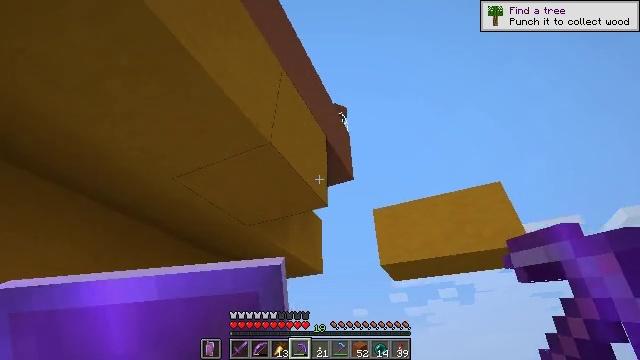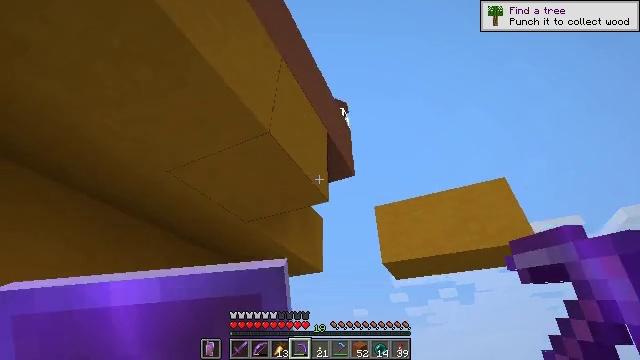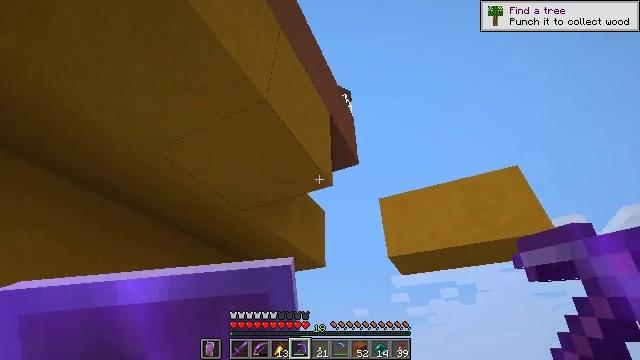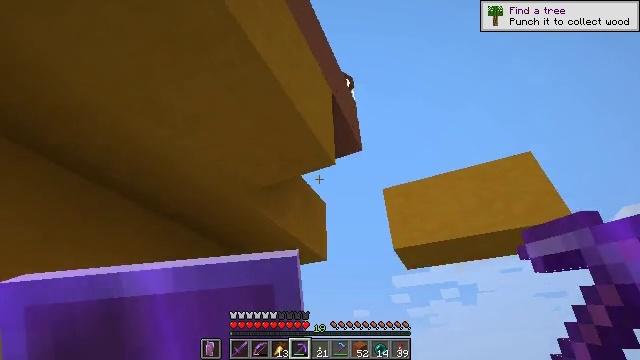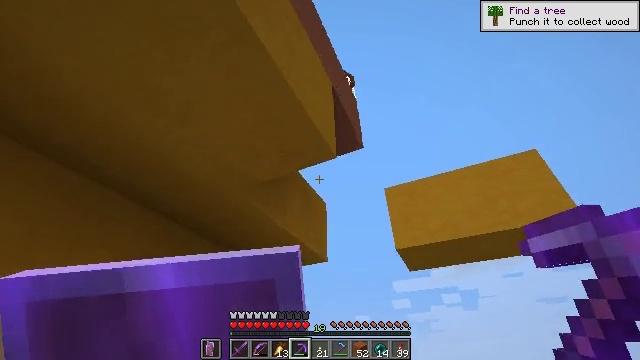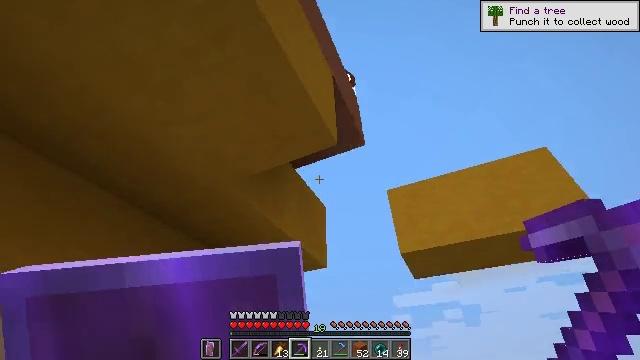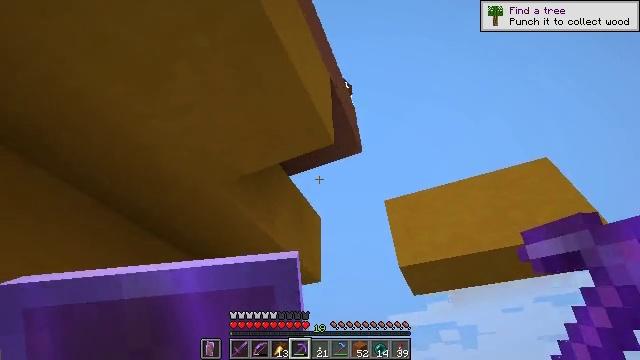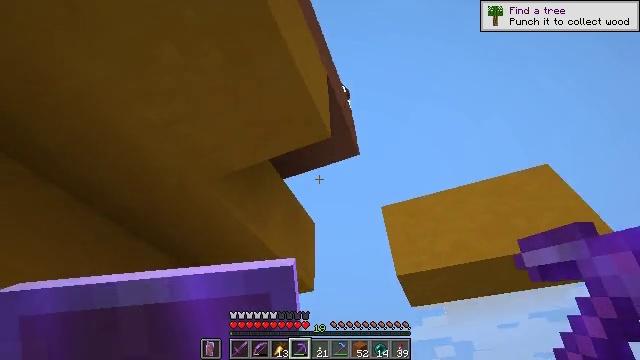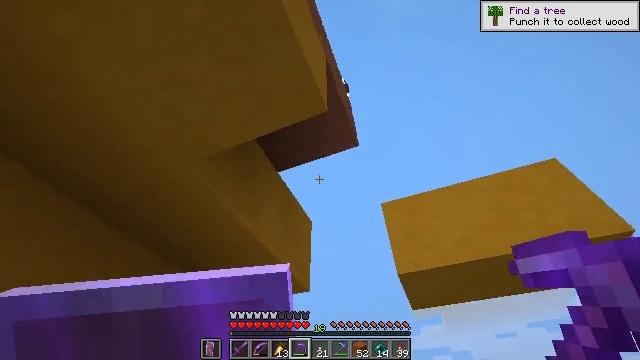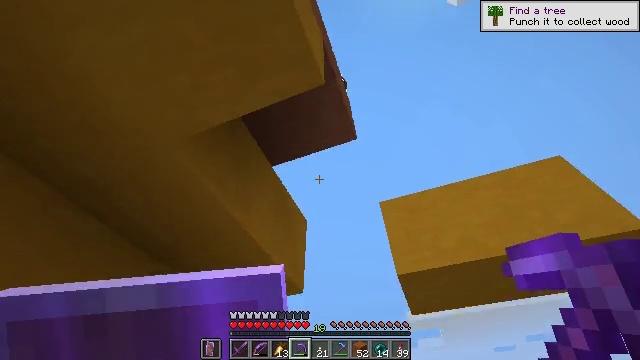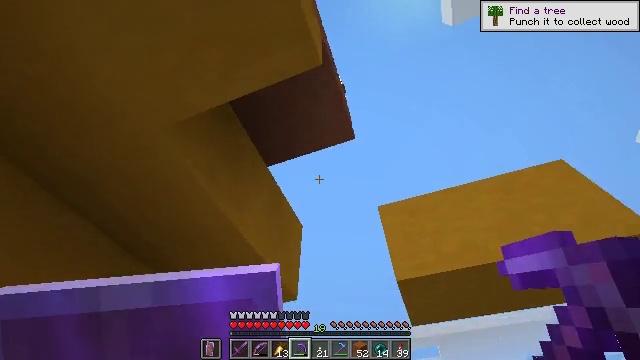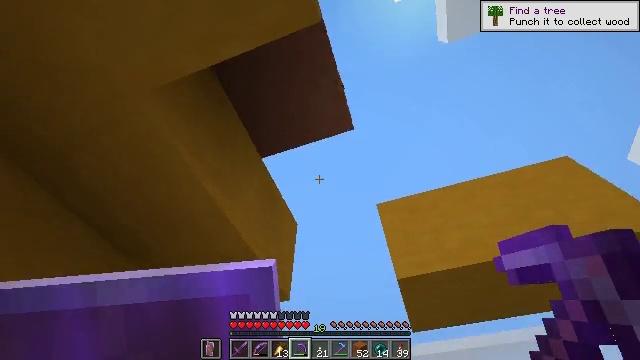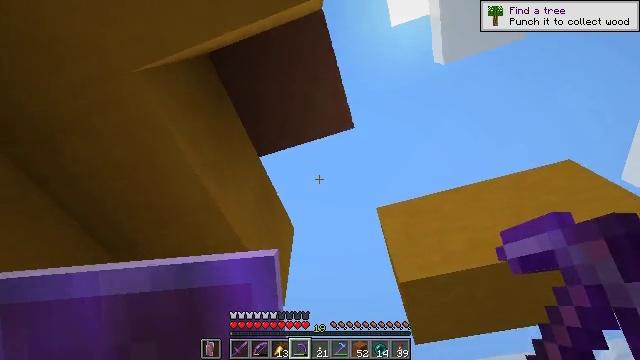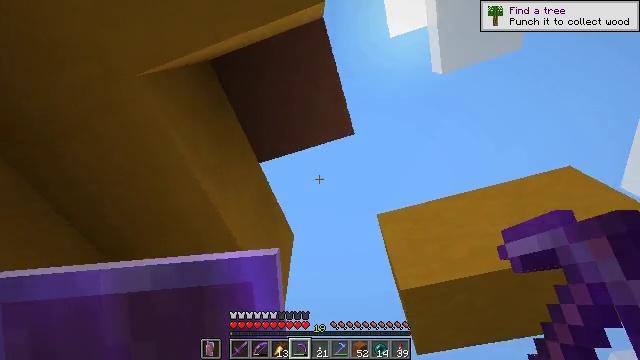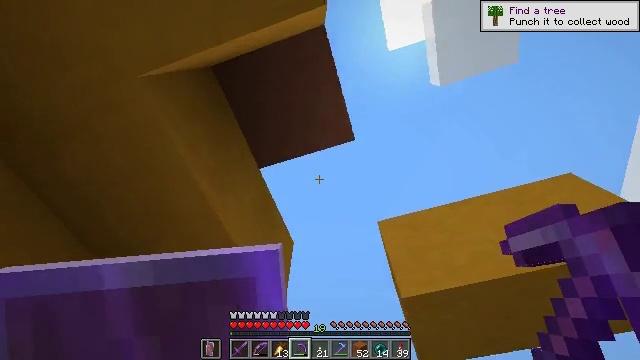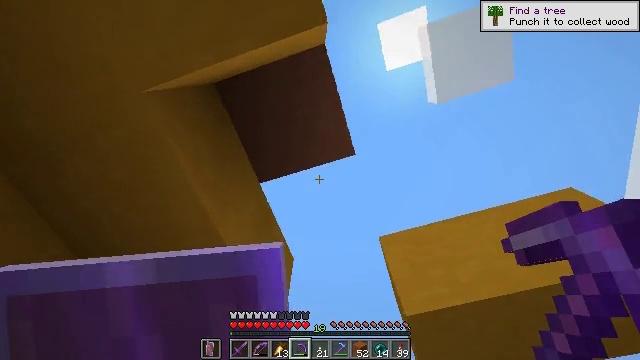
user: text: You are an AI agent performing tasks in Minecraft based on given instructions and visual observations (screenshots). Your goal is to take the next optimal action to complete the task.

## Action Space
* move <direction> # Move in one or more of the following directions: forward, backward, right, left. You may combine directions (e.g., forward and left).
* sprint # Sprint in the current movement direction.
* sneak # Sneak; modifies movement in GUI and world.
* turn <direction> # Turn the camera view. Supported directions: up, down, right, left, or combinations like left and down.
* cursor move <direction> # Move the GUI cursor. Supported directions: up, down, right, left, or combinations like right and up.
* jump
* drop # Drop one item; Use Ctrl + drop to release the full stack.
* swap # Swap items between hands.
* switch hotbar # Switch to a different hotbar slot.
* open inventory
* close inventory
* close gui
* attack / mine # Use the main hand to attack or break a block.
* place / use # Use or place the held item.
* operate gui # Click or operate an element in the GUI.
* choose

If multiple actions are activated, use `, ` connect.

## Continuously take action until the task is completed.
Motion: motion action
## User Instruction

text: Dig up the terracotta.
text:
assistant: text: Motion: move forward
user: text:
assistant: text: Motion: move forward
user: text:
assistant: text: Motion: move forward
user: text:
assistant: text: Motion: move forward
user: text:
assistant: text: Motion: move forward, turn up
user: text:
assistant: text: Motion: move forward, turn right and up
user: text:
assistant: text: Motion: move forward, turn right and up
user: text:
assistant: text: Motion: move forward, turn up
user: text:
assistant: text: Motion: move forward, turn up
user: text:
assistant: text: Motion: move forward, turn up
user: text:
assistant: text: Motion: turn right and up
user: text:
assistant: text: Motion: turn right and up
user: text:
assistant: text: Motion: turn up
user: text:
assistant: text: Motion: turn up
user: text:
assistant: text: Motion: turn up
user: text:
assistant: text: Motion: turn up
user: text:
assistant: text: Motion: turn up
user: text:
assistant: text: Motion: turn up
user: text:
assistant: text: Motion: turn up
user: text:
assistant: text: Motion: no_op
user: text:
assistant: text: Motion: attack / mine
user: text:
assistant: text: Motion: attack / mine
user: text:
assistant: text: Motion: attack / mine
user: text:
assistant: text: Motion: turn left
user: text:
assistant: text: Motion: turn left
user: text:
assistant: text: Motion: no_op